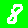
Digit: 8